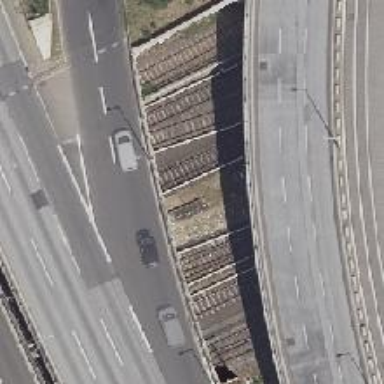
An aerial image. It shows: Siding service for electrified light rail.